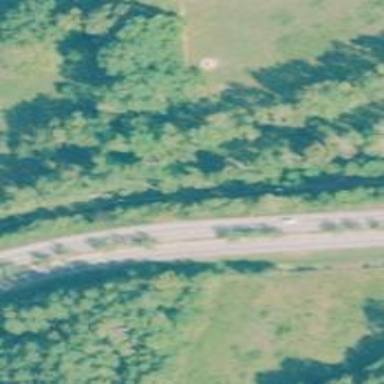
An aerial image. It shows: Trunk highway.